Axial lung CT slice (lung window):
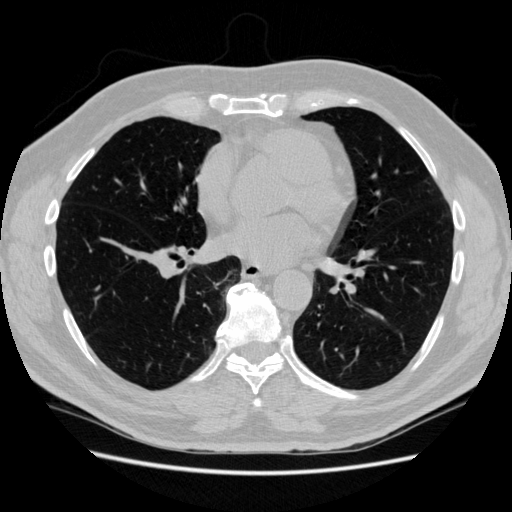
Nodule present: no